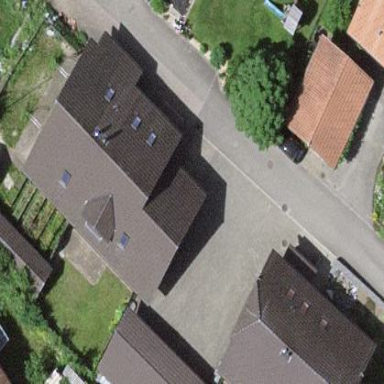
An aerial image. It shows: Residential building.